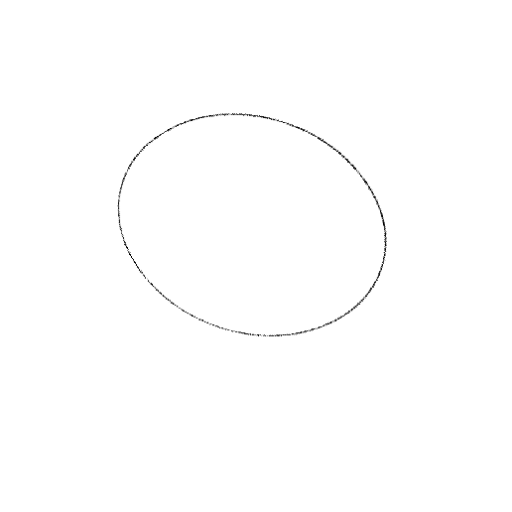
Crossing number: 0